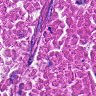
Metastatic tissue present: yes